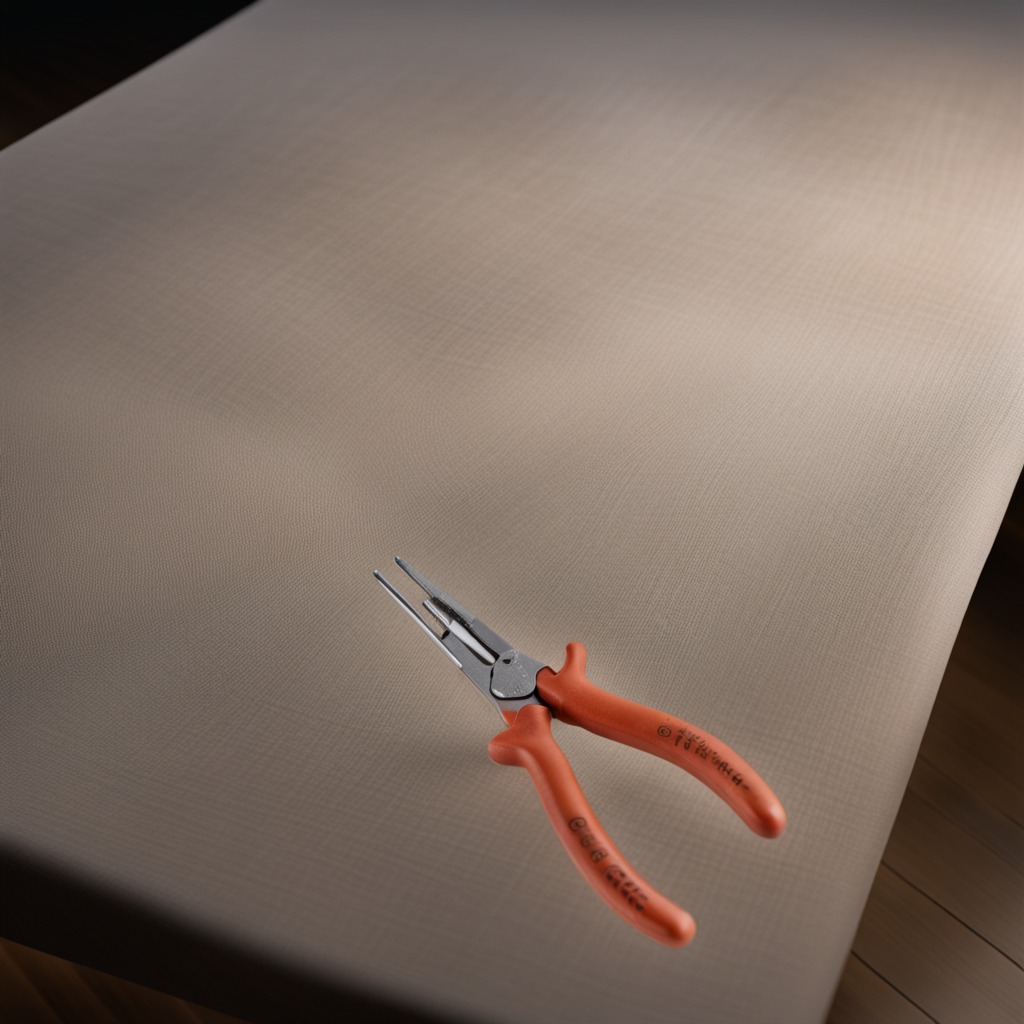
A plier lying on a wooden table inside a workshop at night with soft shadows beneath the cloth